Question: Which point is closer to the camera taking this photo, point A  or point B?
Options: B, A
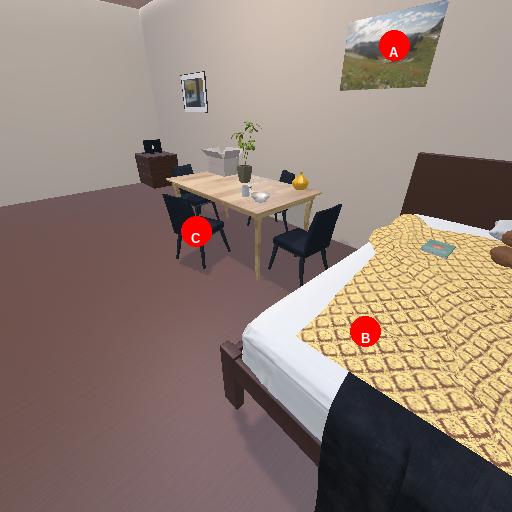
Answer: B